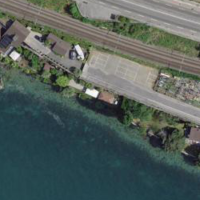
EUNIS habitat code: 14
Species observed at this site:
Phalacrocorax carbo
Corvus corone
Aythya fuligula
Podiceps cristatus
Anas platyrhynchos